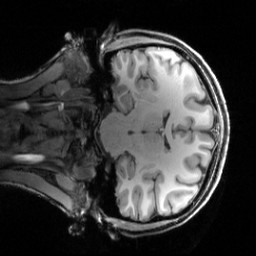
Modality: T1w
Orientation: coronal
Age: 26
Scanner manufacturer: siemens
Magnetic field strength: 3 T
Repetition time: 2.5 s
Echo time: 0.00444 s